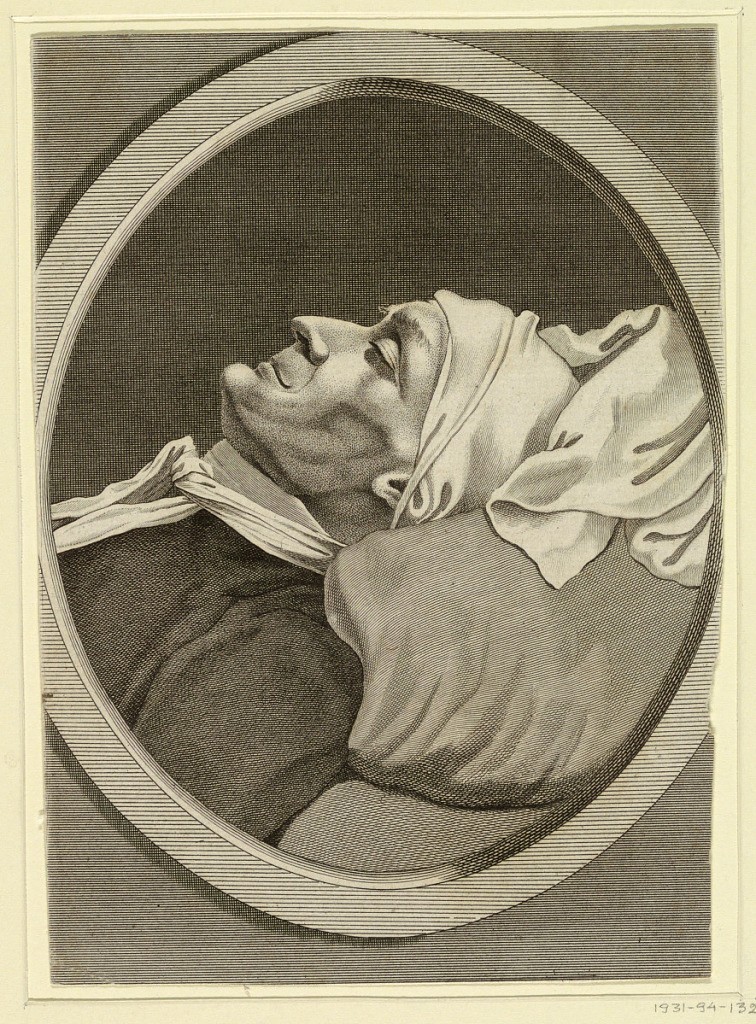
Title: Portrait of Jean-Paul Marat (1743-1793)
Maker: Jean Paul Marat, French, 1743 - 1793
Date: ca. 1793-1803
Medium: Line and stipple engraving on paper
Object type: Print
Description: Portrait bust shown in lying position. Head at right in side view. Marat's head covered with a scarf of which a part is on the pillow. He is wearing a dark coat with a white narrow scarf. The portrait is encircled by an oval frame inserted into a rectangular shaded field.